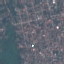
Land use / land cover: Residential